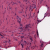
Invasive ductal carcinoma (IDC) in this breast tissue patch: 0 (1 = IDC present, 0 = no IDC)